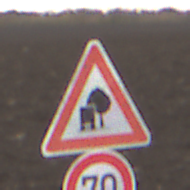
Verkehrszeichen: UnzureichendesLichtraumprofil
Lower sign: Geschwindigkeit70
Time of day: MorningAfternoon
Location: Outdoor (Nature)
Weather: Overcast
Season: NotSpecified
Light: Natural